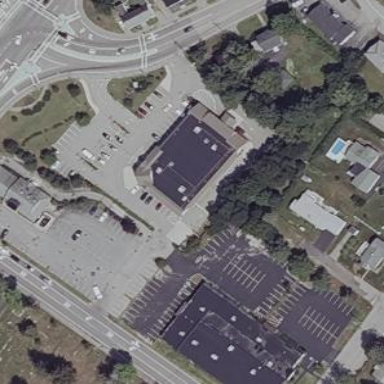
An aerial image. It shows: Building that is pharmacy providing healthcare services.